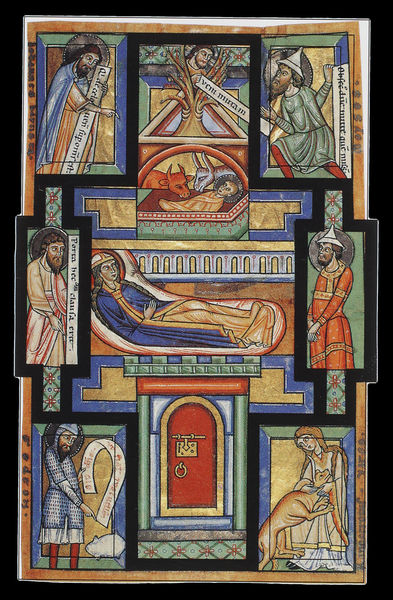
Titel: Stammheim Missale, Hildesheim
Schlagwörter: baum, blau, gemälde, gott, dreieck, gelb, bunt, fenster, frau, glas, hut, männer, schwarz, tür, zeichnung, hund, rot, schloss, bibel, gewand, kind, esel, schrift, farben, linien, schoß, tor, kreuz, ritter, rüstung, jesus, heiliger, heilige, maria, ochse, stier, geburt, krippe, ochs, jesuskind, schriftband, jude, juden, riegel, buunt, tütür, evangelsten